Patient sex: F
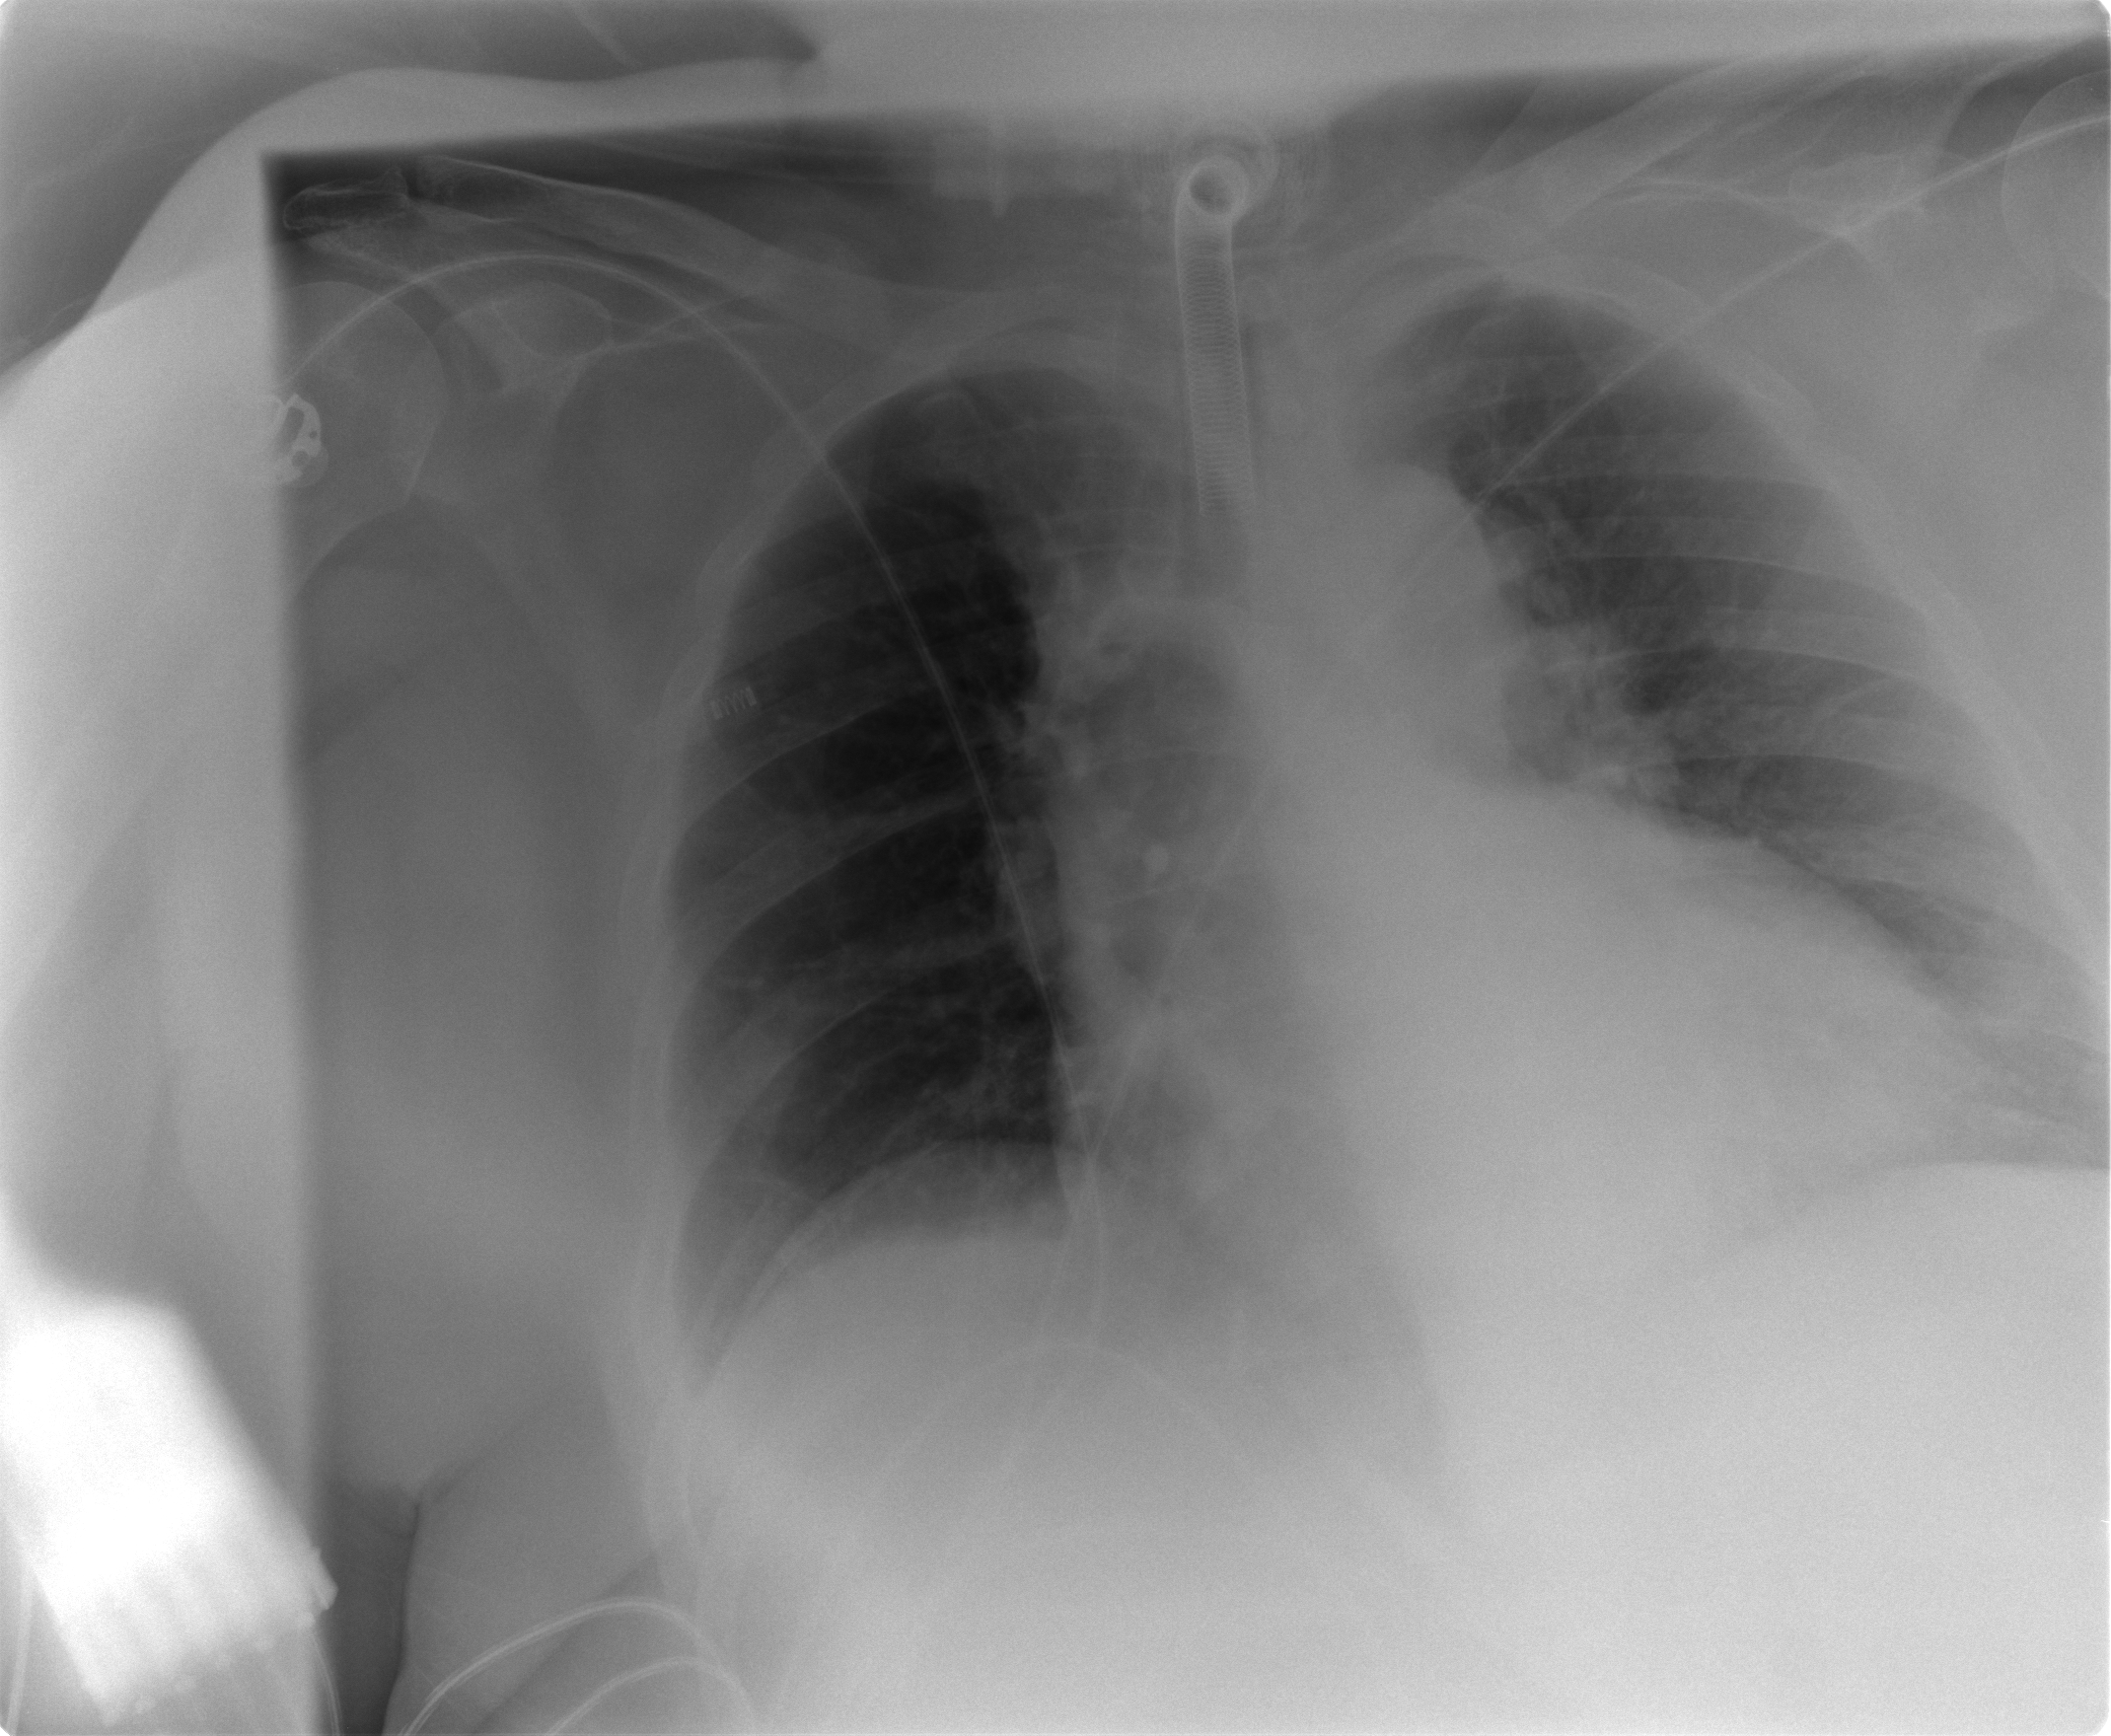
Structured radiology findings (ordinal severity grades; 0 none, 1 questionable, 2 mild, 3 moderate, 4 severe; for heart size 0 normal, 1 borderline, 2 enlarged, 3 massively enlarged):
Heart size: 2
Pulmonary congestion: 2
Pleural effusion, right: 0
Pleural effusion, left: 2
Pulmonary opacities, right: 0
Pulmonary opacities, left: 0
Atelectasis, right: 2
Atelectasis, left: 2